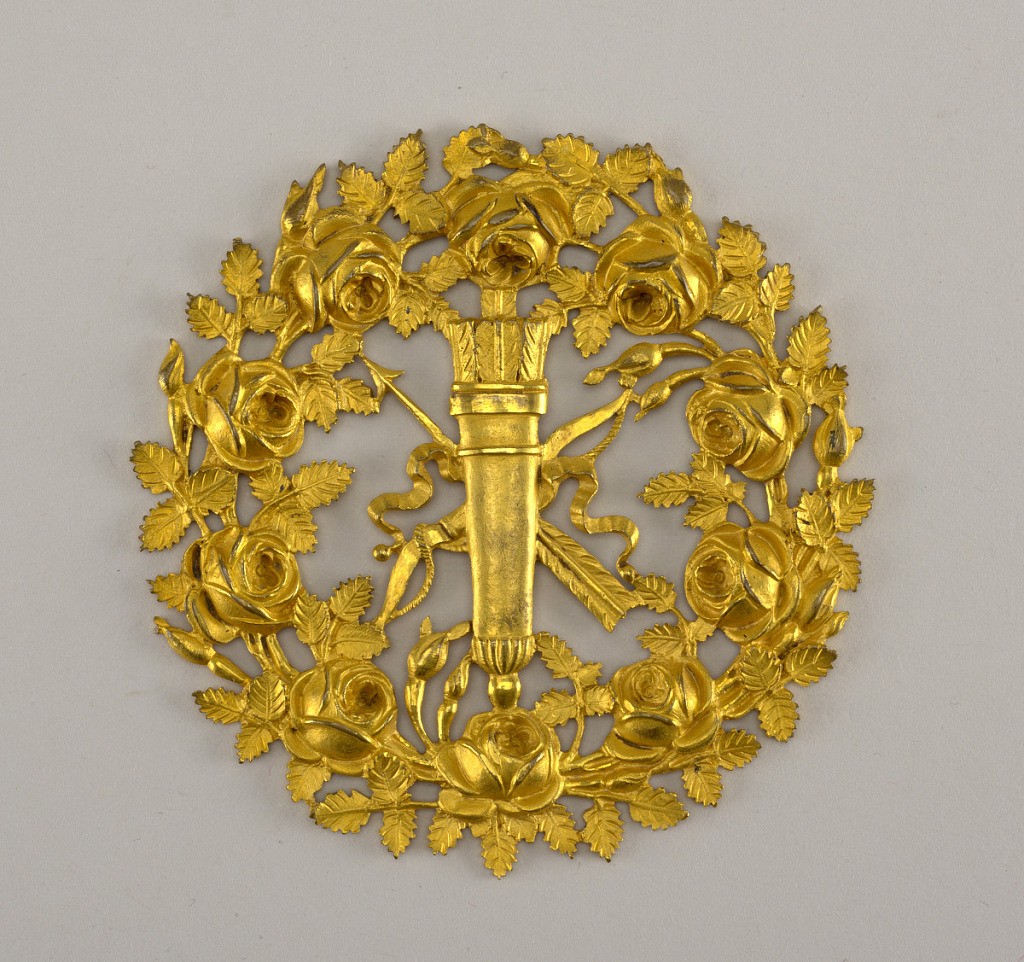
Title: Furniture mount
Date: early 19th century
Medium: Gilt bronze
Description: Wreath of roses centered by quiver w bow and arrow.